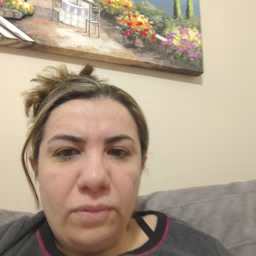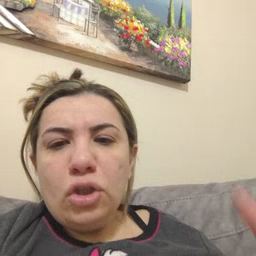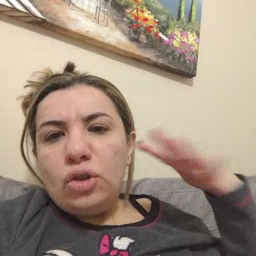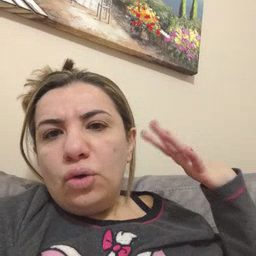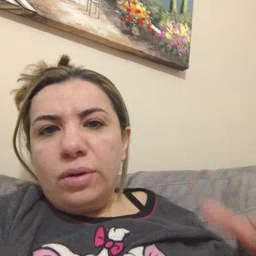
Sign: noisy